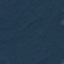
Land use / land cover class: Forest